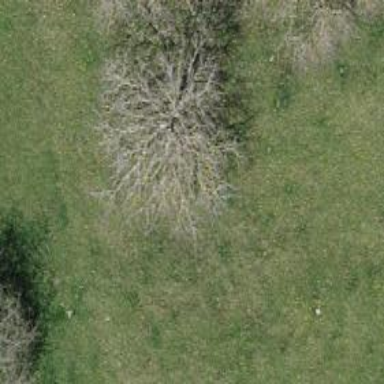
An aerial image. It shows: Single tag "natural: tree."